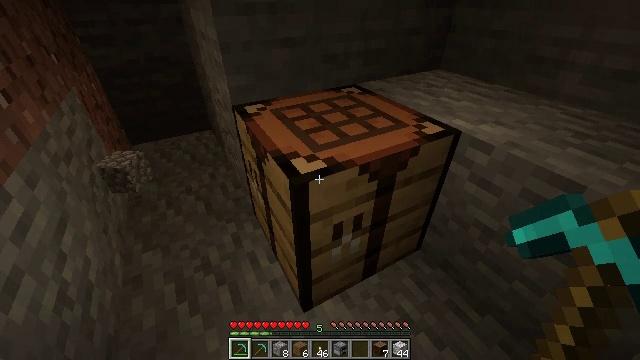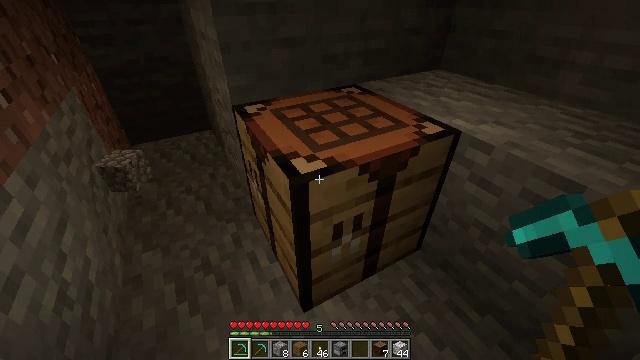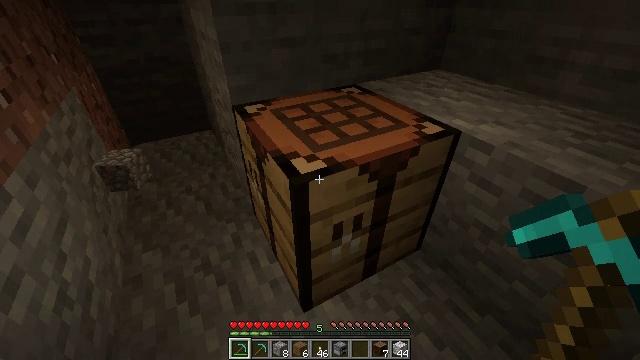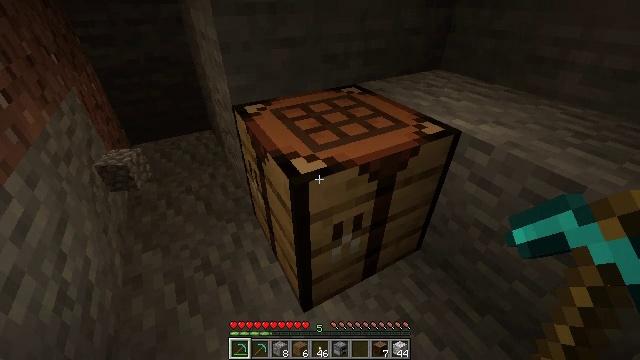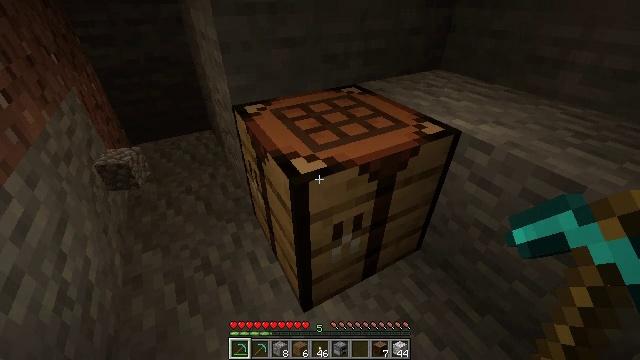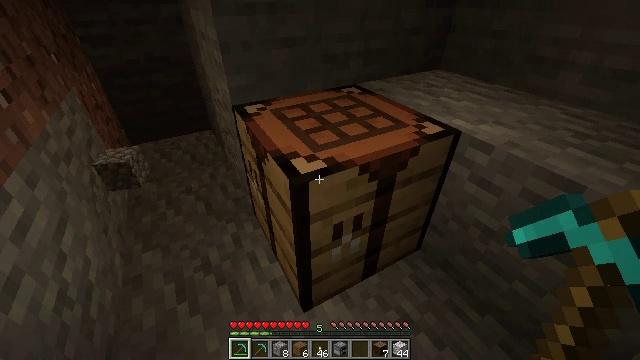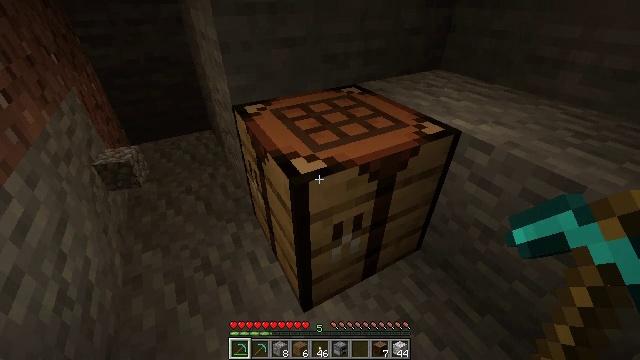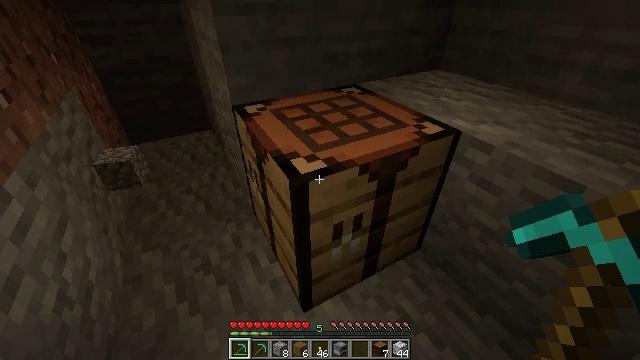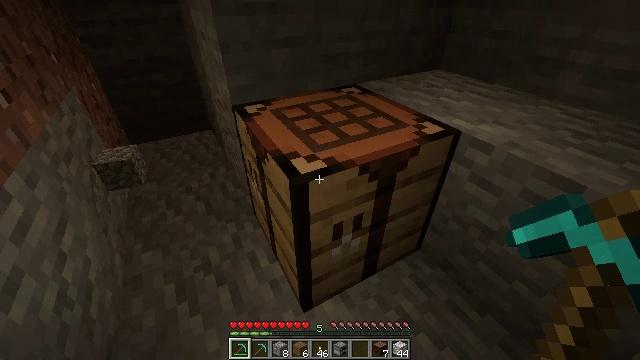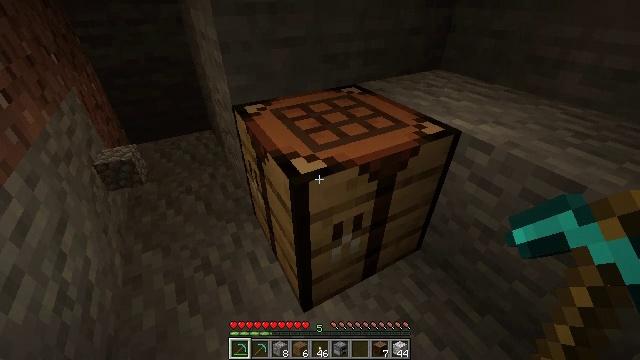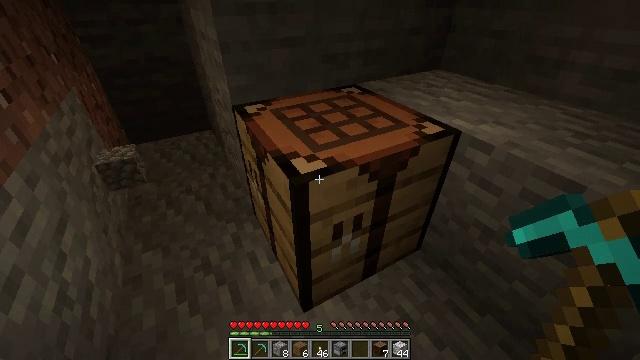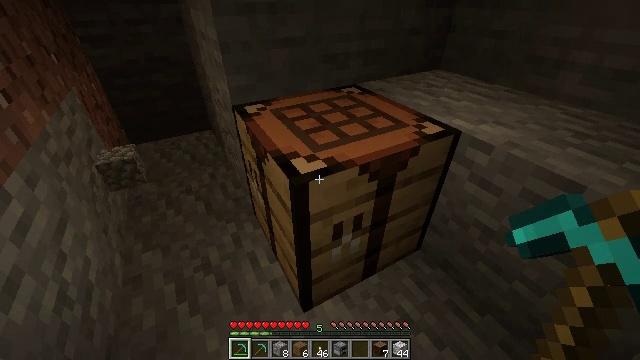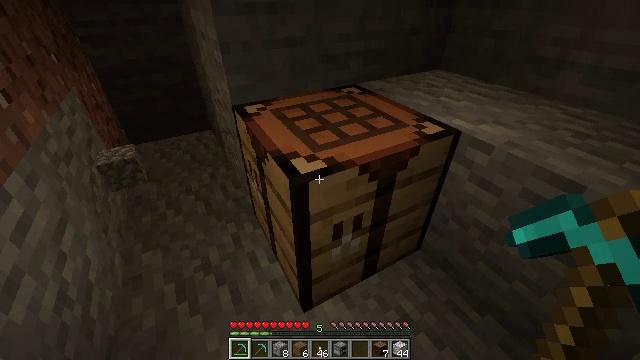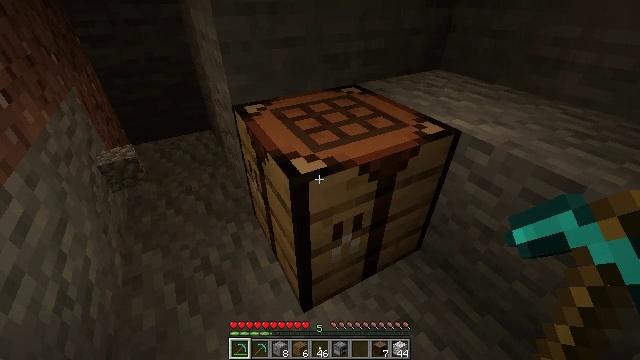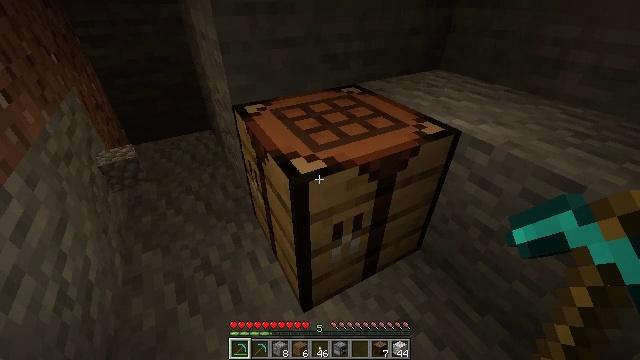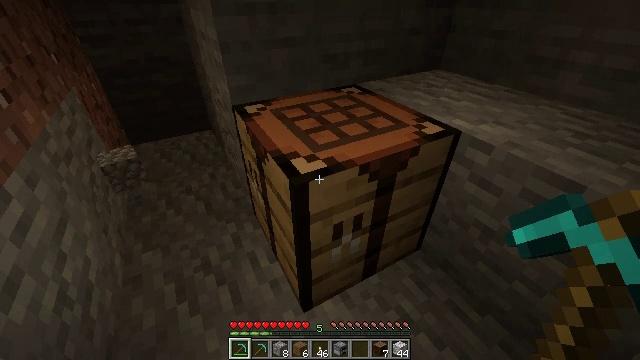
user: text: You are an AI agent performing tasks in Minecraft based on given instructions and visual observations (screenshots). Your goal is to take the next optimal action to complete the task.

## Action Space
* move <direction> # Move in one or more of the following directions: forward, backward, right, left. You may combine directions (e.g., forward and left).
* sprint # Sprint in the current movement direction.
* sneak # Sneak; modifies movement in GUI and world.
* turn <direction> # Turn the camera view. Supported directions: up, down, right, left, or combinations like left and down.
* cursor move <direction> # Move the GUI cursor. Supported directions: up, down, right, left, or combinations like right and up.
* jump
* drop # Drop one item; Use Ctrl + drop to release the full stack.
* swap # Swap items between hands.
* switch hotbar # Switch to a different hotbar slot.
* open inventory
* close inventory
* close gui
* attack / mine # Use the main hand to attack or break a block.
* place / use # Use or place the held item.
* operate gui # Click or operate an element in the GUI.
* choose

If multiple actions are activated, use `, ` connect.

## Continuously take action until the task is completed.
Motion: motion action
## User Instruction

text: Recycle the crafting table.
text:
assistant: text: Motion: no_op
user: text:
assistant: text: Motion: no_op
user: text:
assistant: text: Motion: no_op
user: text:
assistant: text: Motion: no_op
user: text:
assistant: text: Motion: no_op
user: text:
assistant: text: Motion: no_op
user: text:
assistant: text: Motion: no_op
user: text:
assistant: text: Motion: no_op
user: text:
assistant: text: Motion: no_op
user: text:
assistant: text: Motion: no_op
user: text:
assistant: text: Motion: no_op
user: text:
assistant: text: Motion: no_op
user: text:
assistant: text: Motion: no_op
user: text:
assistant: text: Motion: no_op
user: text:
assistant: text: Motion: no_op
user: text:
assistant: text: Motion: no_op
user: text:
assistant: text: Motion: no_op
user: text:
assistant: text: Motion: no_op
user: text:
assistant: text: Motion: no_op
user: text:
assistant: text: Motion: no_op
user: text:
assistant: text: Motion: no_op
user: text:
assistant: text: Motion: no_op
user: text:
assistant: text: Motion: no_op
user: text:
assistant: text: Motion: no_op
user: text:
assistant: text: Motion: no_op
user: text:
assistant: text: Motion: no_op
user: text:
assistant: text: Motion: no_op
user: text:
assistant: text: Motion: no_op
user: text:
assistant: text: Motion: no_op
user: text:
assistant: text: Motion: no_op